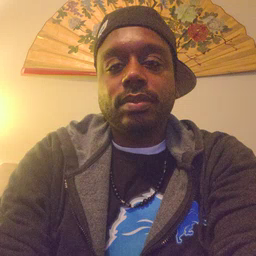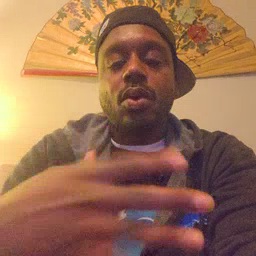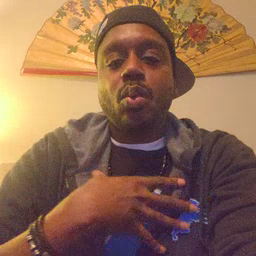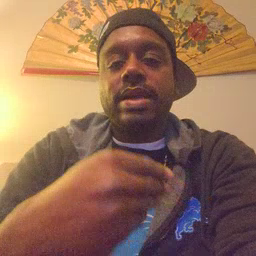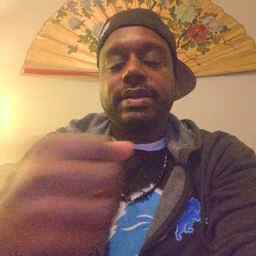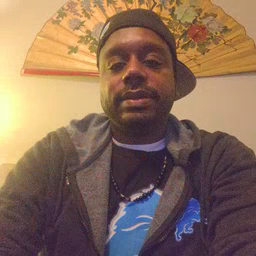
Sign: white